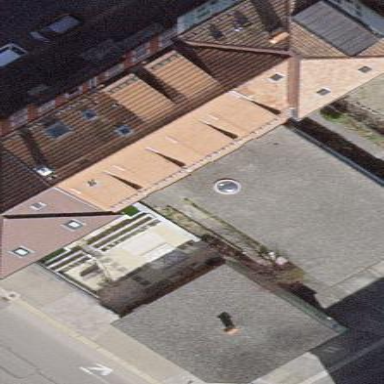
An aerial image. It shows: Flat roofed garages.